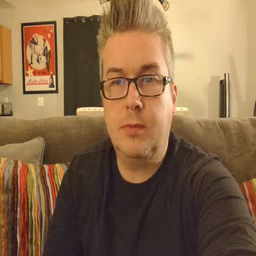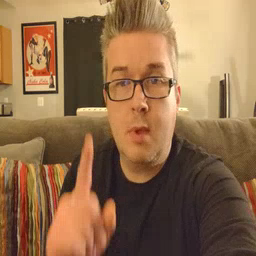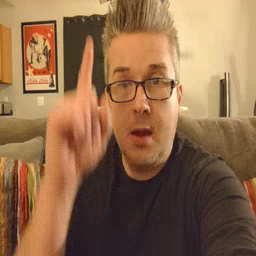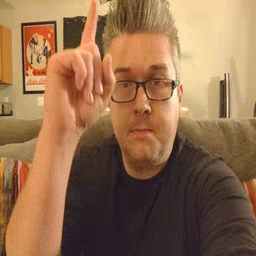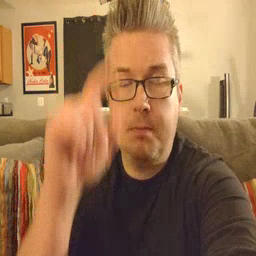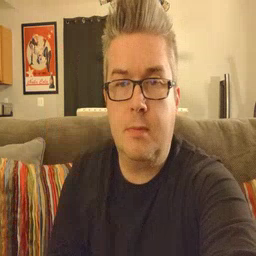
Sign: up